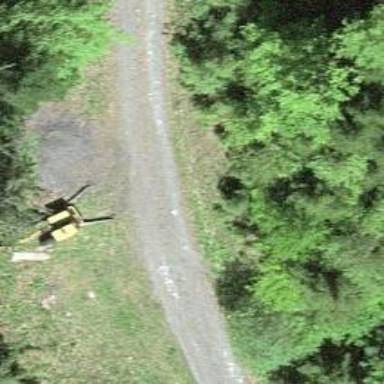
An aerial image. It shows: Track with grade2 tracktype.